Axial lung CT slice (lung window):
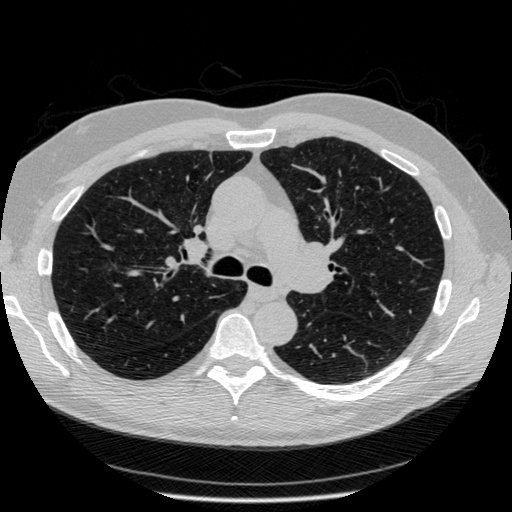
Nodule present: no